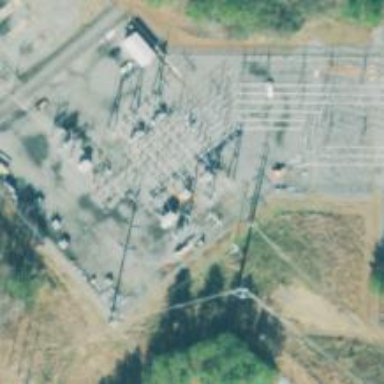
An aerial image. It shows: Switch used for power control.